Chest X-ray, AP view. Patient: 62 years old, sex M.
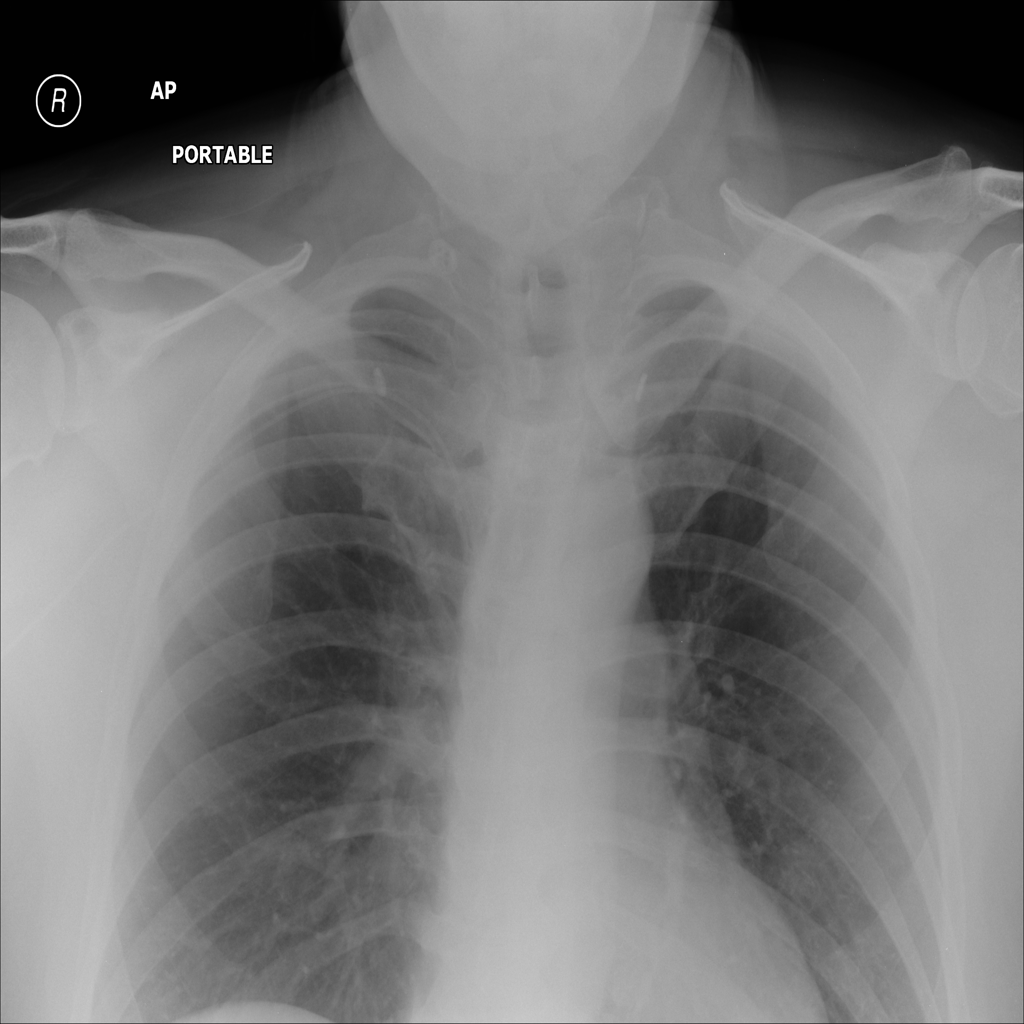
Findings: No Finding